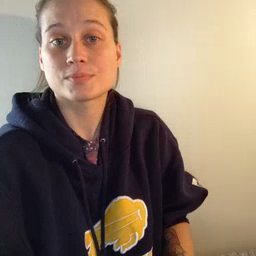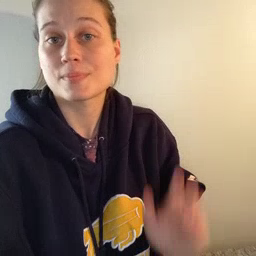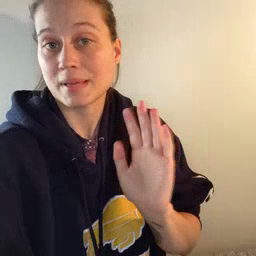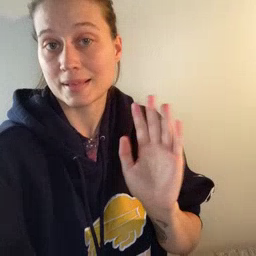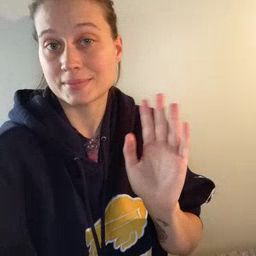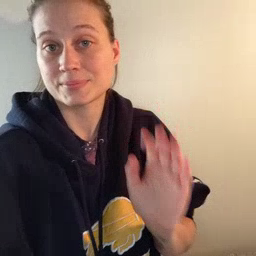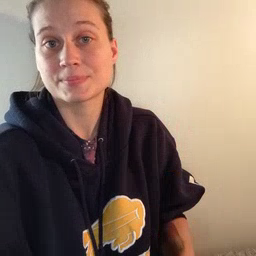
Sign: bye